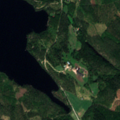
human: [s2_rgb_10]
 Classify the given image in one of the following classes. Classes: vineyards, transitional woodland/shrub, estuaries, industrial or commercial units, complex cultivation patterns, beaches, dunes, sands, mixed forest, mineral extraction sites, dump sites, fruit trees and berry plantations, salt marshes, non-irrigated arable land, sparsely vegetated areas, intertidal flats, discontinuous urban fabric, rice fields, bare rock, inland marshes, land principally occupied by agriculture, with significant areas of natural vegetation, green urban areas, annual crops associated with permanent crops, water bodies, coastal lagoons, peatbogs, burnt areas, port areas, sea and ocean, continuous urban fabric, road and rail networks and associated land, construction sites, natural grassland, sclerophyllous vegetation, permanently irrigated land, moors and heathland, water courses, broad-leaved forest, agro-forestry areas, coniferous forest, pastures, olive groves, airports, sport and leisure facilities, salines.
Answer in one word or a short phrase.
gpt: land principally occupied by agriculture, with significant areas of natural vegetation, broad-leaved forest, coniferous forest, mixed forest, water bodies